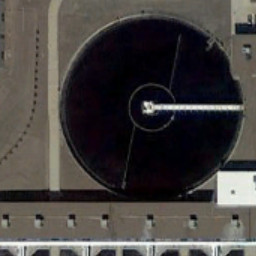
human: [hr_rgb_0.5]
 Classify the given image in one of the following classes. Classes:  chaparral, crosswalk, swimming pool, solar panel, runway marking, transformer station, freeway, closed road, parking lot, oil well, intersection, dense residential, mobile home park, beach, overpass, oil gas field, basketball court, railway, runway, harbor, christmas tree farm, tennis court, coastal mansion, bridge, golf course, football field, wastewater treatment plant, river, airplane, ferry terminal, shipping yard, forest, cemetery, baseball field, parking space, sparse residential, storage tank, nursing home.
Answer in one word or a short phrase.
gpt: wastewater treatment plant